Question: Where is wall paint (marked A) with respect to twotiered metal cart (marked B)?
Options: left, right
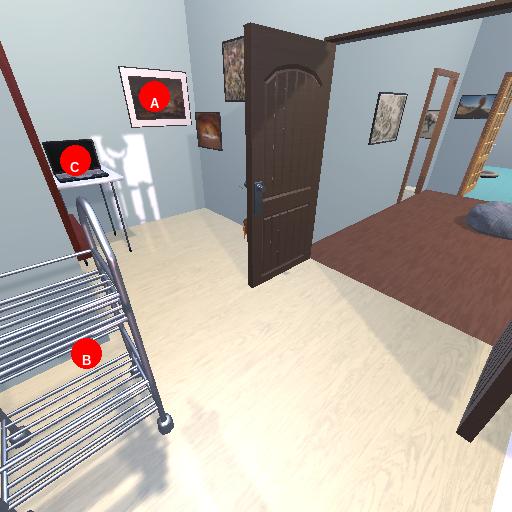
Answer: left